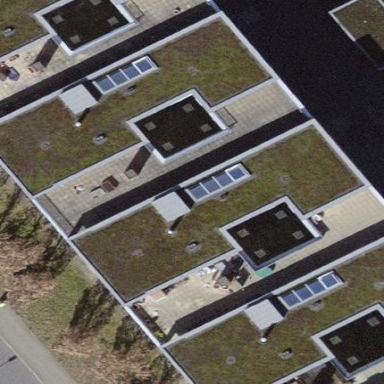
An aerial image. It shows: Residential building.